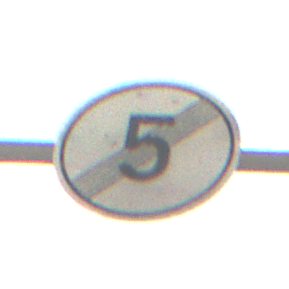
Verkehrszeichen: EndeGeschwindigkeit5
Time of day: Midday
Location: Outdoor (Suburban)
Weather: PartlyCloudy
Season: NotSpecified
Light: Natural